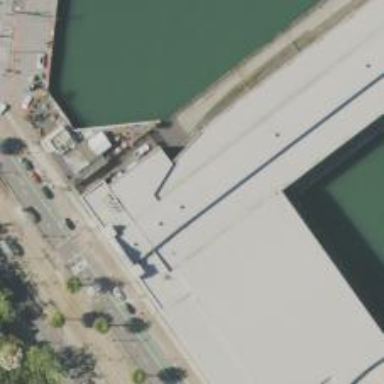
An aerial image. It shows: Man-made pier.